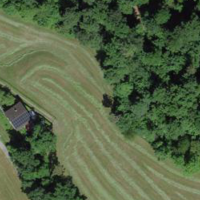
EUNIS habitat code: 25
Species observed at this site:
Prionus coriarius